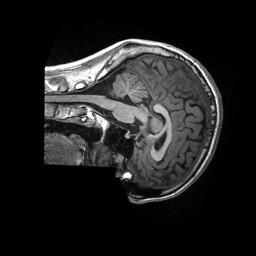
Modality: T1w
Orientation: sagittal
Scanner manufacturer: siemens
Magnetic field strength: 3 T
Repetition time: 2.3 s
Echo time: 0.00232 s